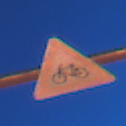
Verkehrszeichen: RadverkehrRechts
Umgebung: Outdoor, Urban
Tageszeit: Night
Wetter: PartlyCloudy
Licht: Artificial
Jahreszeit: NotSpecified
Kontrast: HighContrast